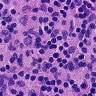
Metastatic tissue present: no